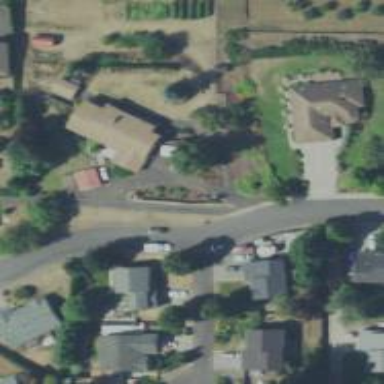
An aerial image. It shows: Residential road with sidewalk on the left.